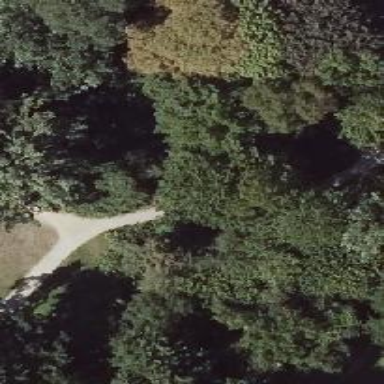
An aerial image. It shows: Compacted path road.